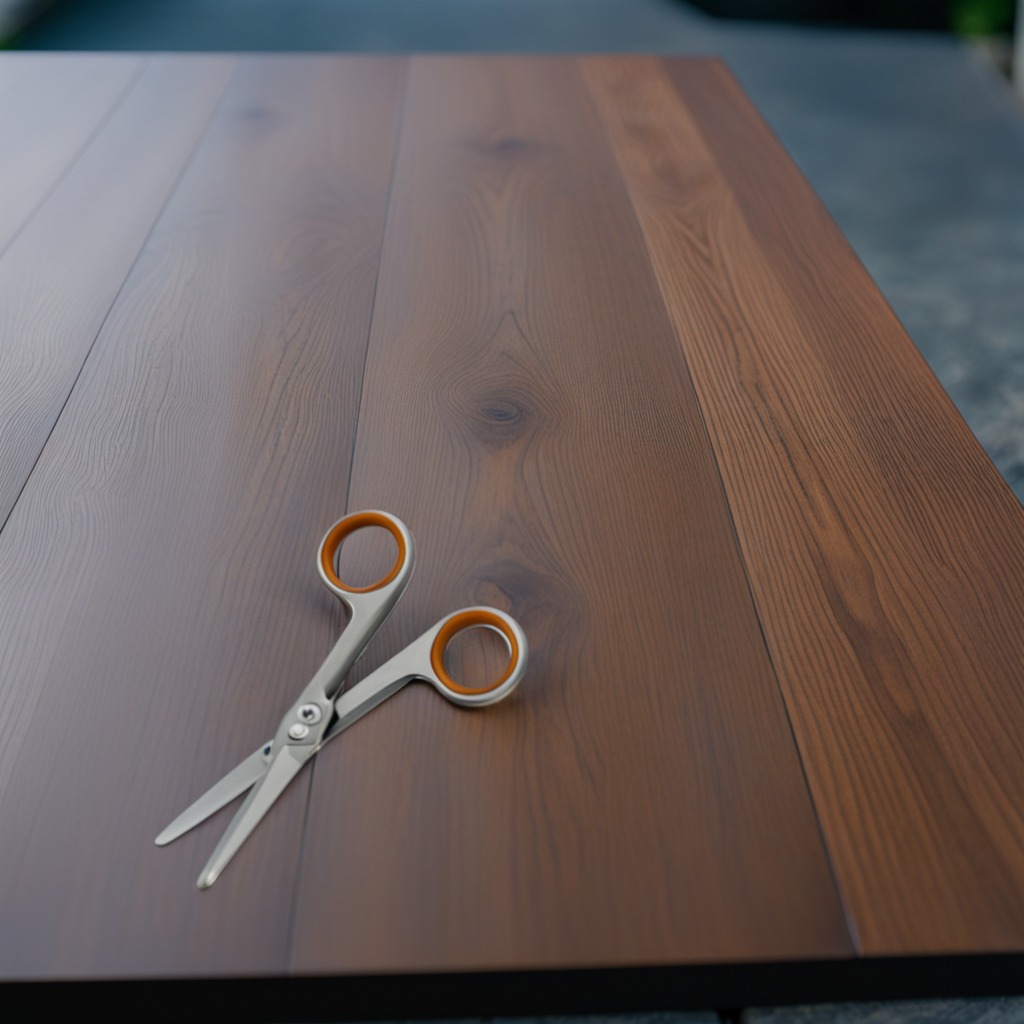
A scissor lying on the old table in the garage at twilight.